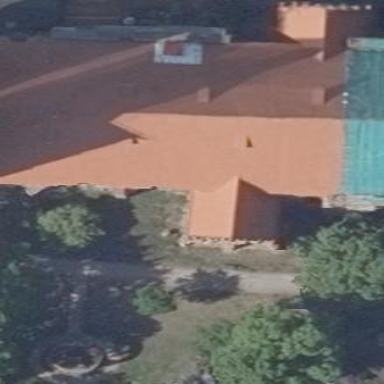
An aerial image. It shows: Building that is place of worship.